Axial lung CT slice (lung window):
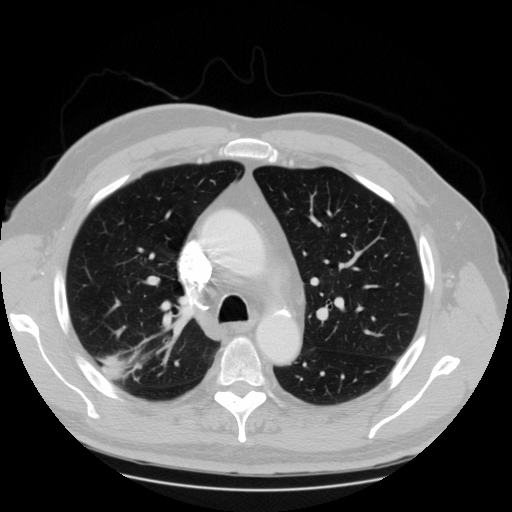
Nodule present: yes
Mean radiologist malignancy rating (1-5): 4